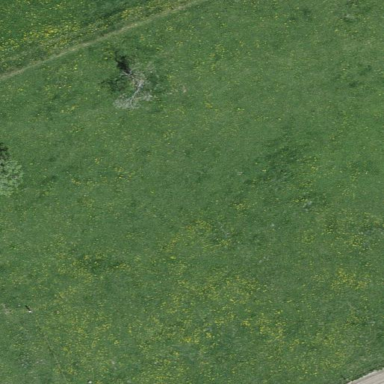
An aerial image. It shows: Open area covered with grass.